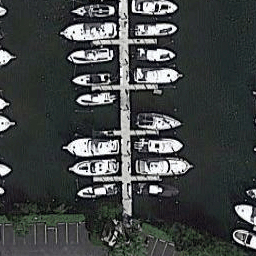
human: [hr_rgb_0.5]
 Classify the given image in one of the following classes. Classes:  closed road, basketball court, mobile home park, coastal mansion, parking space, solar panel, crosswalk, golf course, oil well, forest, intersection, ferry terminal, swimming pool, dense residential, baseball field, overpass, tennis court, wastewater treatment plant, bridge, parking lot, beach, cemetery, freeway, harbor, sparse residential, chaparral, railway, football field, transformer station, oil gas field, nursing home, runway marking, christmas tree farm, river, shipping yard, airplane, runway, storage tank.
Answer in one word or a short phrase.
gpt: harbor